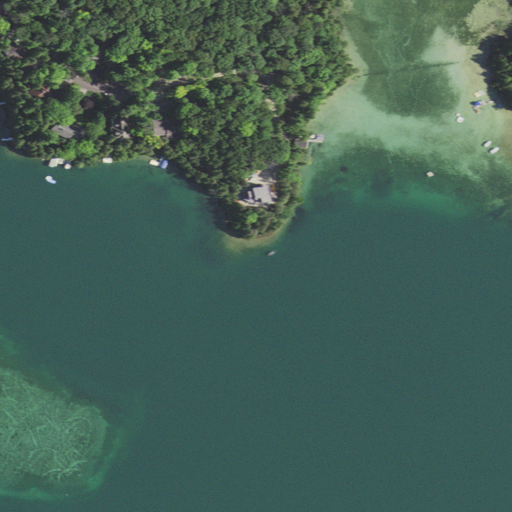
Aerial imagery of cape in Wisconsin named Turtle Point containing open water, deciduous forest, open development, low intensity development, herbaceous wetlands, mixed forest, evergreen forest, and woody wetlands